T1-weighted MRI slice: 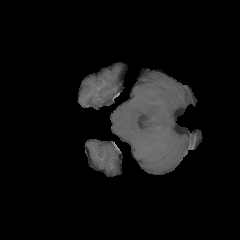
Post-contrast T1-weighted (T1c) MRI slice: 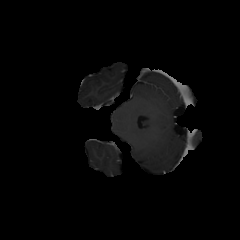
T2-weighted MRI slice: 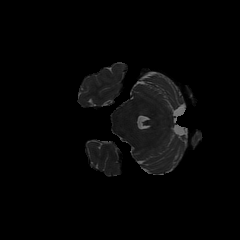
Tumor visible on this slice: no